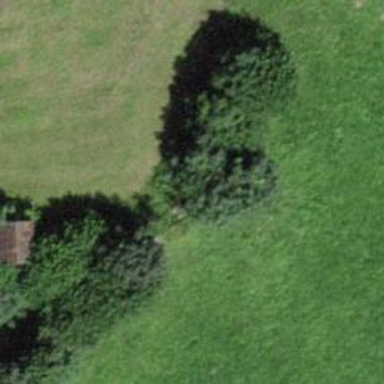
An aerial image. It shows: Hedge acting as barrier.